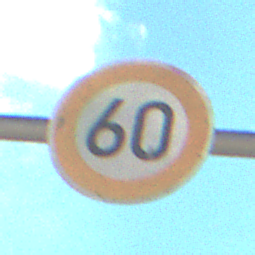
Verkehrszeichen: Geschwindigkeit60
Umgebung: Outdoor, Nature
Tageszeit: Midday
Wetter: PartlyCloudy
Licht: Natural
Jahreszeit: Autumn
Kontrast: HighContrast